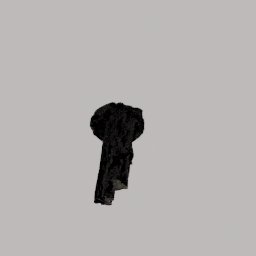
Label: nature